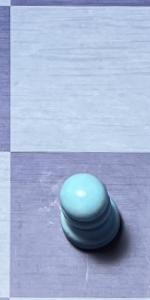
Label: Pawn_White